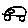
Label: car